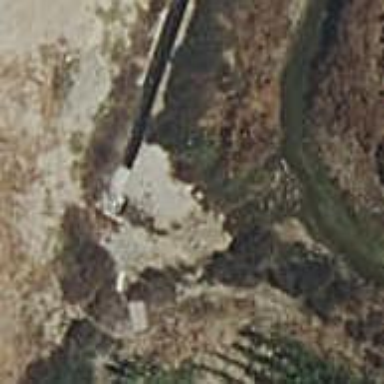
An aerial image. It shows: Ditch serving as waterway.